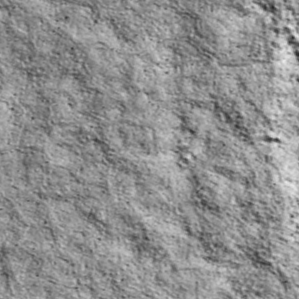
Label: non_frost